Question: I would like to return previous screen on Android when user nudge up the button towards the middle of screen ?
How Can I do this on Android ? I am opening this page with a standart button and calling an activity.
Screen

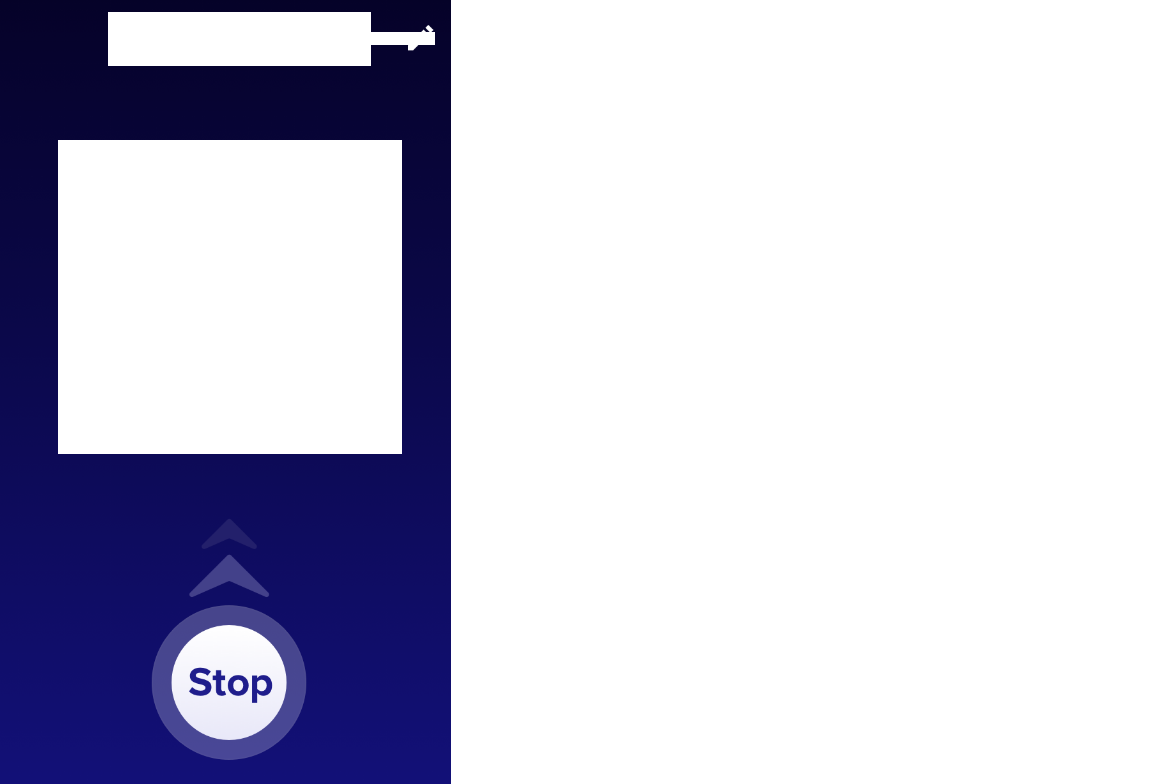
Answer: Use the gesture detection class which is inbuilt in java android to handle the action of user flinging the button upwards. I have forked a sample app that outlines how to implement that. Check it out here.
<URL>
After detecting the upward fling gesture, implement onBackPressed() there.